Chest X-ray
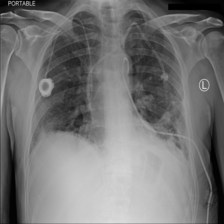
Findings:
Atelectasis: negative
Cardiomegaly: negative
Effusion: positive
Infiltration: negative
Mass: negative
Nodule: negative
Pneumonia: negative
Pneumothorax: negative
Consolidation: positive
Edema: negative
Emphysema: negative
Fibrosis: negative
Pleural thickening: negative
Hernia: negative